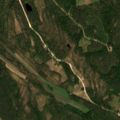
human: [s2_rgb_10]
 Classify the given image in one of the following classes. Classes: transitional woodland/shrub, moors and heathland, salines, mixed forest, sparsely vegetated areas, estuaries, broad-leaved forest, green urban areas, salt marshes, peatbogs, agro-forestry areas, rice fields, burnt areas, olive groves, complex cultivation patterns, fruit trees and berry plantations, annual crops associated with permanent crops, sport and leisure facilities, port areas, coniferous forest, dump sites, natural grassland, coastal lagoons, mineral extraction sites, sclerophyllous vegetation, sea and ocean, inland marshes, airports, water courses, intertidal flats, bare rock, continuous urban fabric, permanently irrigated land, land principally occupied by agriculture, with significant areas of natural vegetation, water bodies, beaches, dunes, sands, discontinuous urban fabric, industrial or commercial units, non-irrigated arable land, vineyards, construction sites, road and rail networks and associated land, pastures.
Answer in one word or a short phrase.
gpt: coniferous forest, mixed forest